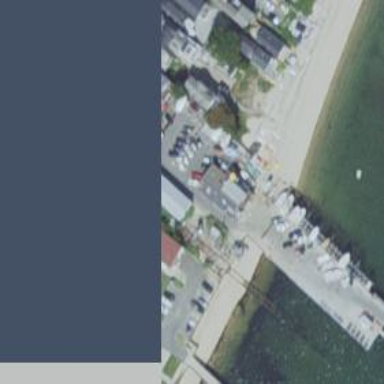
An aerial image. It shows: Boatyard along the waterway.